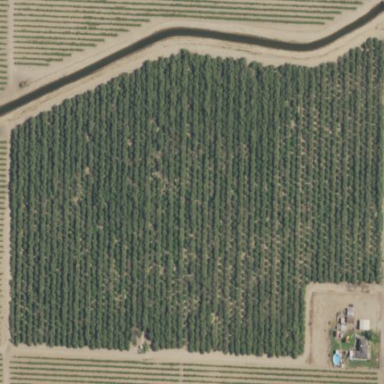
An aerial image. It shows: Almond orchard with rows of almond trees.